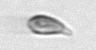
Label: Cryptophyta